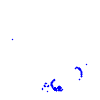
Particle: proton